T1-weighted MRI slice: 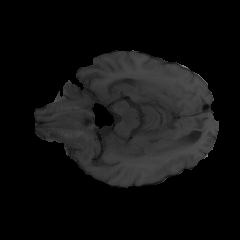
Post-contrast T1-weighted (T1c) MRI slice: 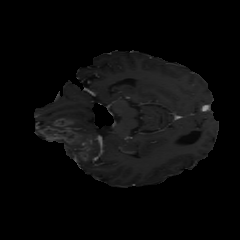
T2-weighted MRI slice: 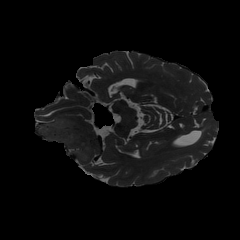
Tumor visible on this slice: yes